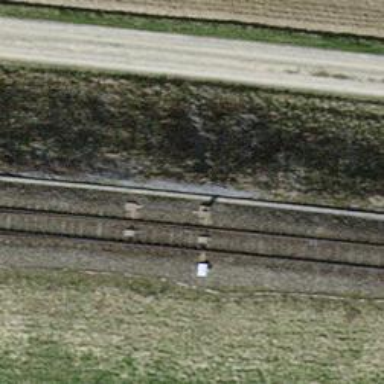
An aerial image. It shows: Railway switch.